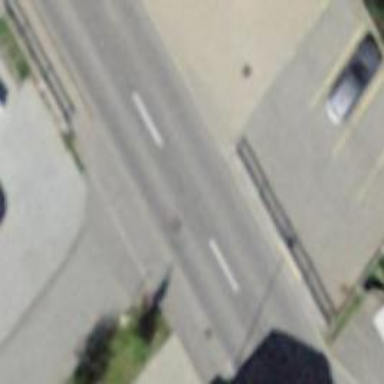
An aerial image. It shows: Primary road with asphalt surface.